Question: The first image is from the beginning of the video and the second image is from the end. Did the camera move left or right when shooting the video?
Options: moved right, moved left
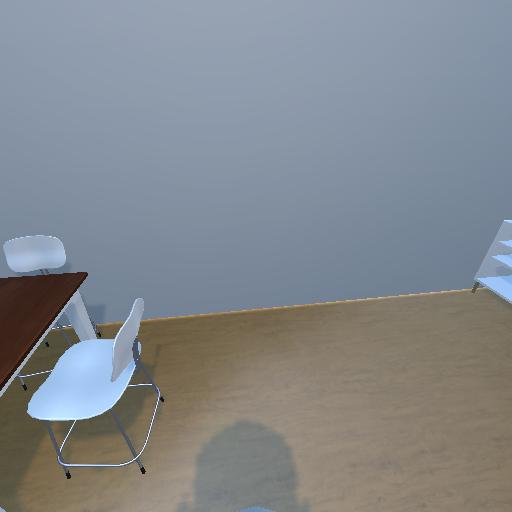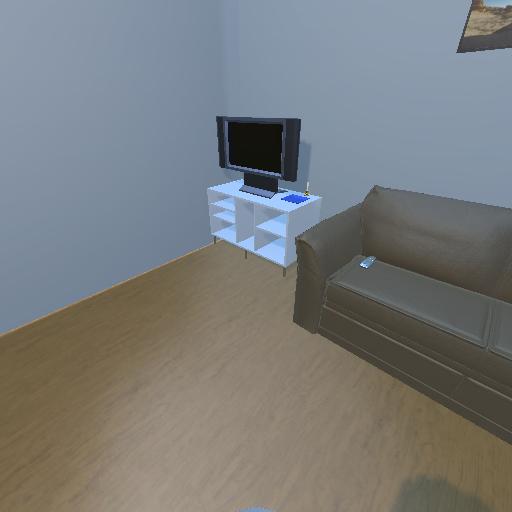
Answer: moved right